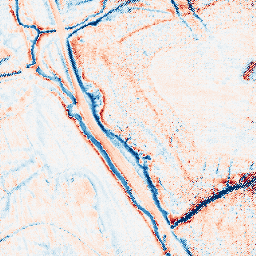
Category: edge_preserving
Decomposition family: anisotropic_diffusion
Decomposition parameters: iterations: 50
kappa: 50
gamma: 0.1
Upsampling method: regularized
Upsampling parameters: scale: 4
lambda_reg: 0.1
Upsampling scale: 4